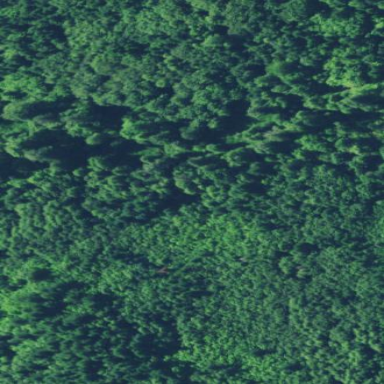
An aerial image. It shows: Woodland area covered with trees.